Question: I want to create a toolbar that looks like:

How can I do this in XML? Here is what mine looks like currently:
'''
<LinearLayout android:layout_width="match_parent" android:layout_height="wrap_content" android:id="@+id/toolbarLinearLayout" android:background="@color/solid_yellow">
<Button android:layout_width="wrap_content" android:layout_height="wrap_content" android:id="@+id/replyButton" android:text="Reply"></Button>
<Button android:layout_width="wrap_content" android:layout_height="wrap_content" android:text="RT" android:id="@+id/rtButton"></Button>
<Button android:id="@+id/dmButton" android:layout_width="wrap_content" android:layout_height="wrap_content" android:text="DM"></Button>
</LinearLayout>
'''
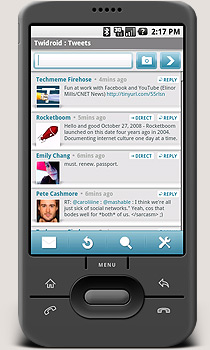
Answer: Looks like you might want the padding attribute of the LinearLayout, e.g.
'''
android:padding="5dip"
'''
To get the items to each take up the same amount of space, use layout_weight, e.g.
'''
<LinearLayout android:layout_width="match_parent" android:layout_height="wrap_content" android:id="@+id/toolbarLinearLayout" android:background="@color/solid_yellow">
<Button android:layout_width="fill_parent" android:layout_weight="1" android:layout_height="wrap_content" android:id="@+id/replyButton" android:text="Reply"></Button>
<Button android:layout_width="fill_parent" android:layout_weight="1" android:layout_height="wrap_content" android:text="RT" android:id="@+id/rtButton"></Button>
<Button android:id="@+id/dmButton" android:layout_width="fill_parent" android:layout_weight="1" android:layout_height="wrap_content" android:text="DM"></Button>
</LinearLayout>
'''
As long as all the elements have the same weight they should take up the same space. layout_width="fill_parent" will ensure the whole bar is filled.